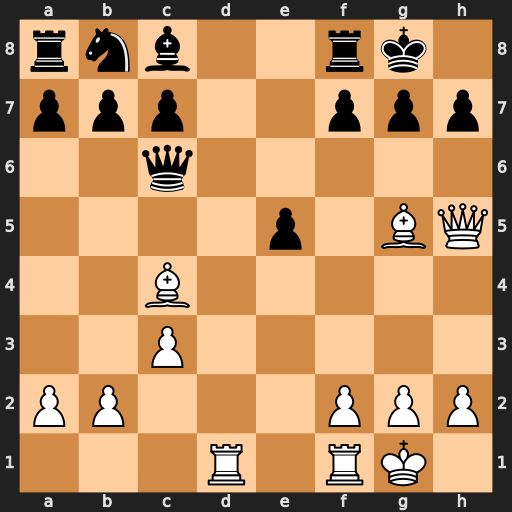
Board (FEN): rnb2rk1/ppp2ppp/2q5/4p1BQ/2B5/2P5/PP3PPP/3R1RK1
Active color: w
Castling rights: -
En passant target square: -
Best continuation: Qxf7+ Rxf7 Rd8+ Qe8 Rxe8#